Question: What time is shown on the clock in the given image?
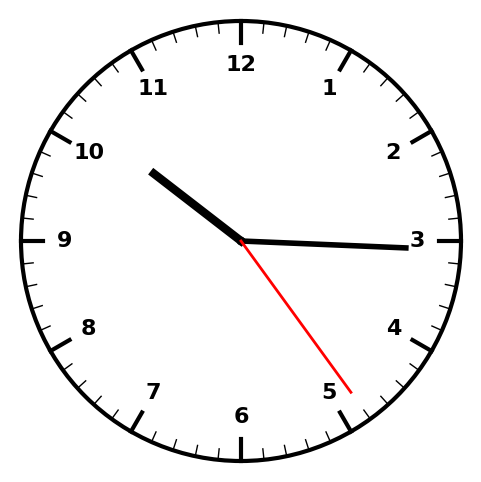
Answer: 10:15:24